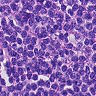
Metastatic tissue present: no